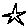
Label: star